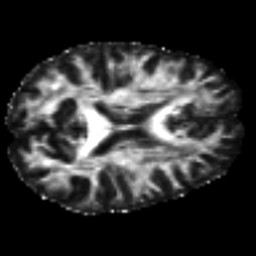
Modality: FA
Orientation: axial
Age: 24
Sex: male
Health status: healthy
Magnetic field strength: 3 T
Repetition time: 8.4 s
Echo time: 0.0926 s